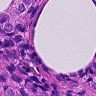
Metastatic tissue present: yes